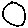
Label: circle